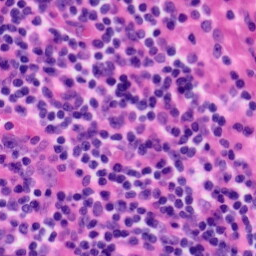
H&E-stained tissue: Tonsil